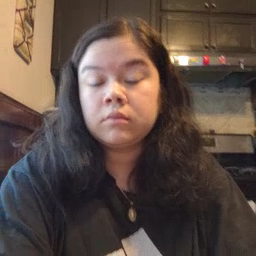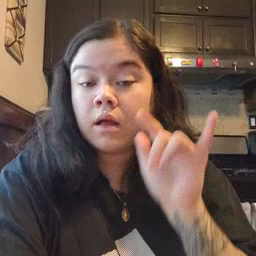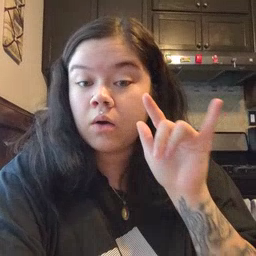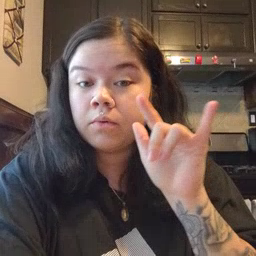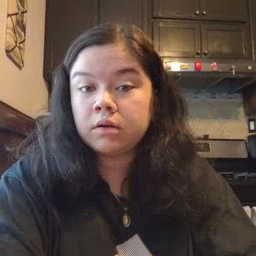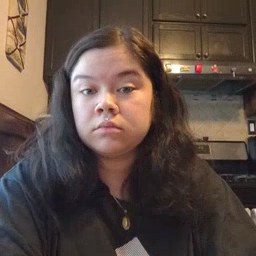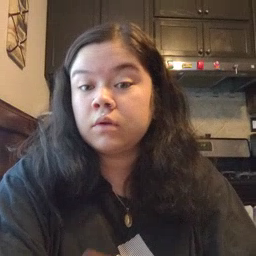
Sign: airplane